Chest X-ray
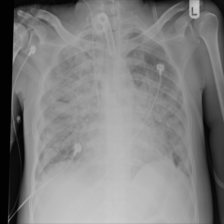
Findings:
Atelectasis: negative
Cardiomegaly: negative
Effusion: negative
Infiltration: positive
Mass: negative
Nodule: negative
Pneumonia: negative
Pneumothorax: negative
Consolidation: negative
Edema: negative
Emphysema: negative
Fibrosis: negative
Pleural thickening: negative
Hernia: negative